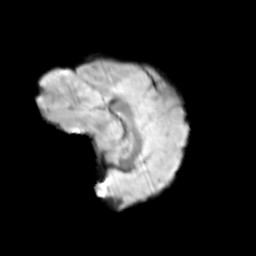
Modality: T2w
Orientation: sagittal
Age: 9
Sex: female
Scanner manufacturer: siemens
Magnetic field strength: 3 T
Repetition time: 3.8 s
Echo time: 0.07 s